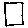
Label: square